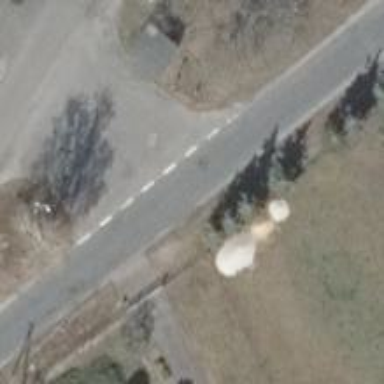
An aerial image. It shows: Asphalt road classified as tertiary.